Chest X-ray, PA view. Patient: 53 years old, sex M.
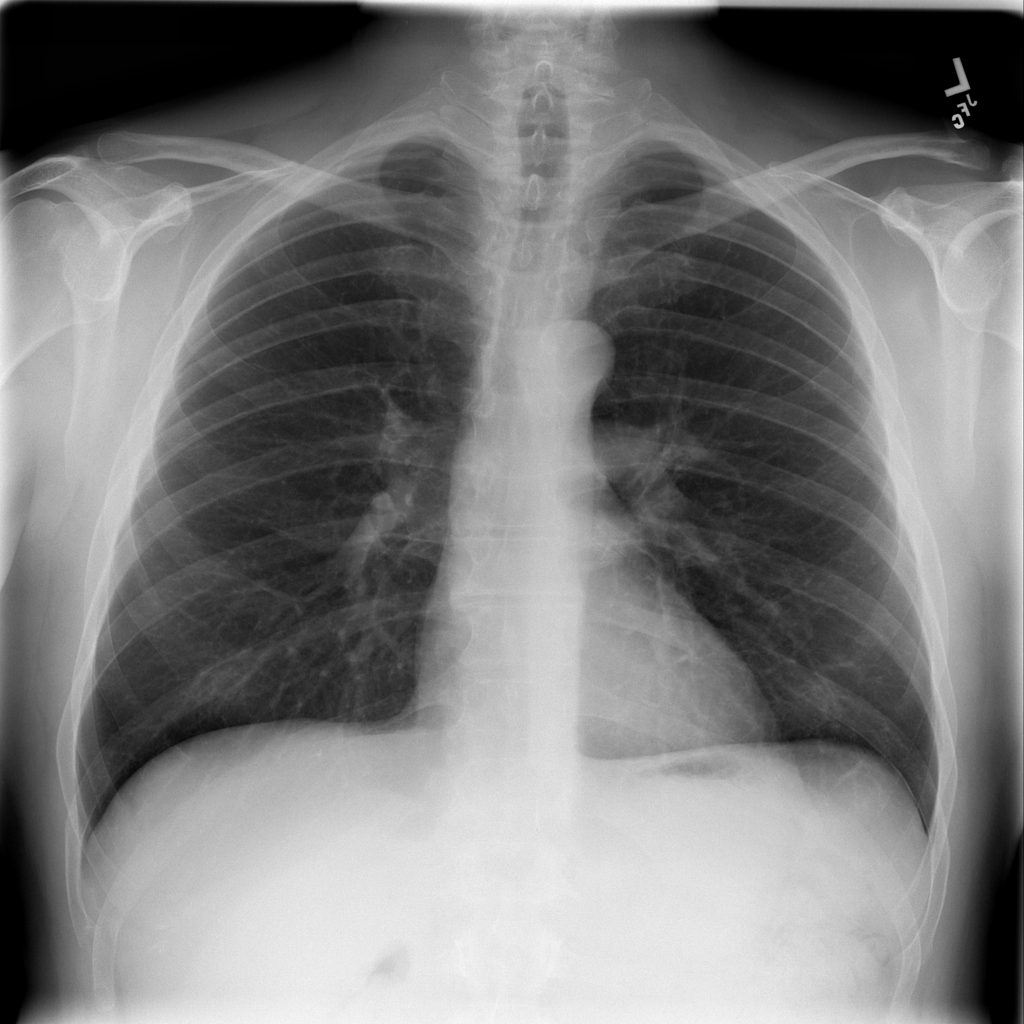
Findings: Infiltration